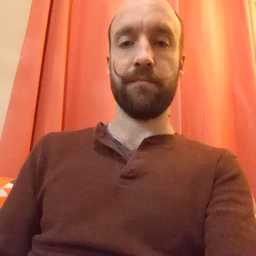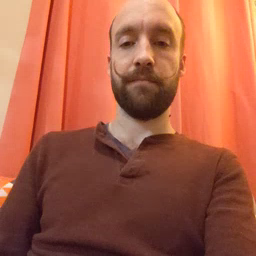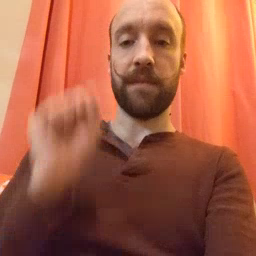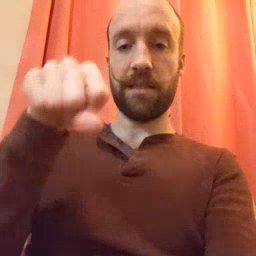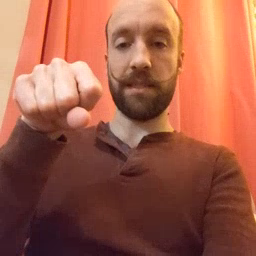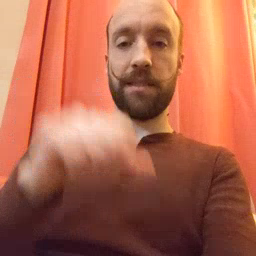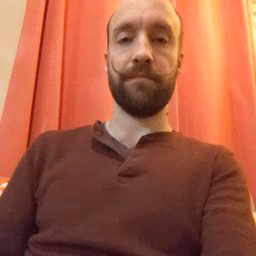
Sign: yes